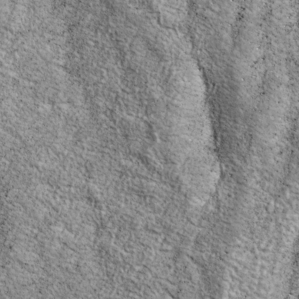
Label: non_frost